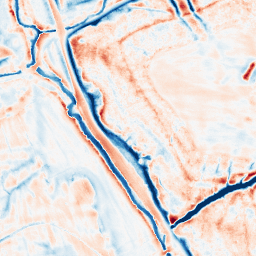
Category: edge_preserving
Decomposition family: bilateral
Decomposition parameters: d: 21
sigma_color: 25
sigma_space: 25
Upsampling method: cubic_catmull_rom
Upsampling parameters: scale: 4
Upsampling scale: 4